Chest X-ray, AP view. Patient: 36 years old, sex M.
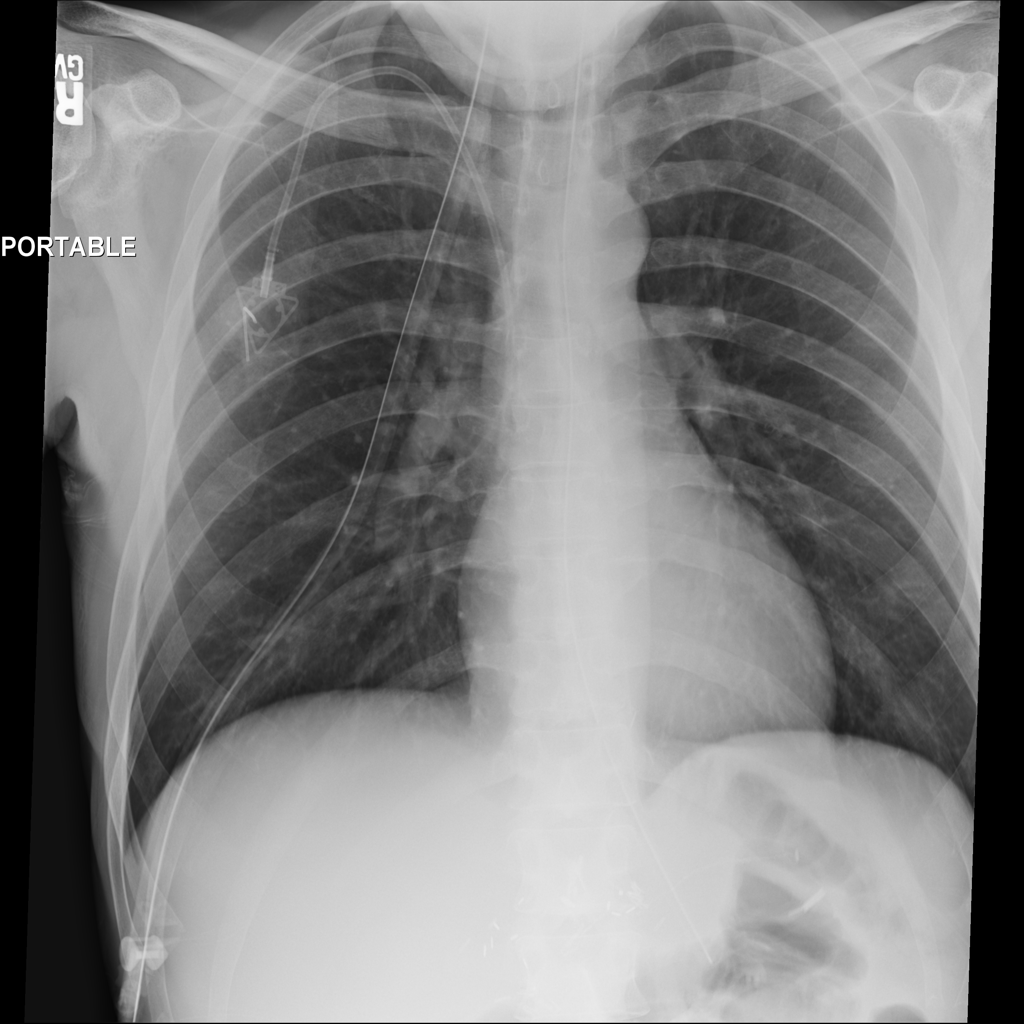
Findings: No Finding